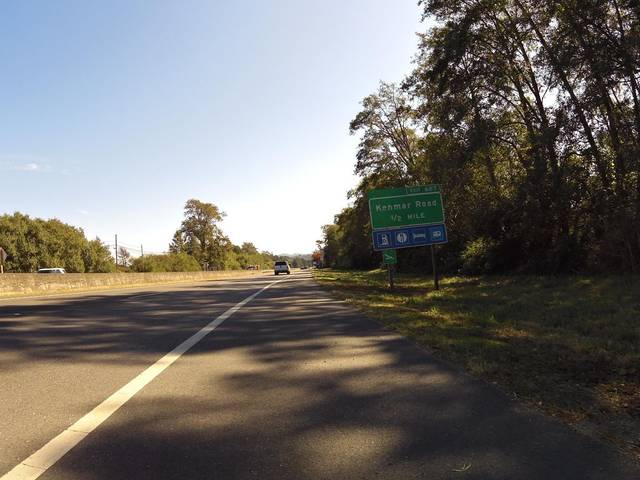
Region: United States
Coordinates: 40.584, -124.152